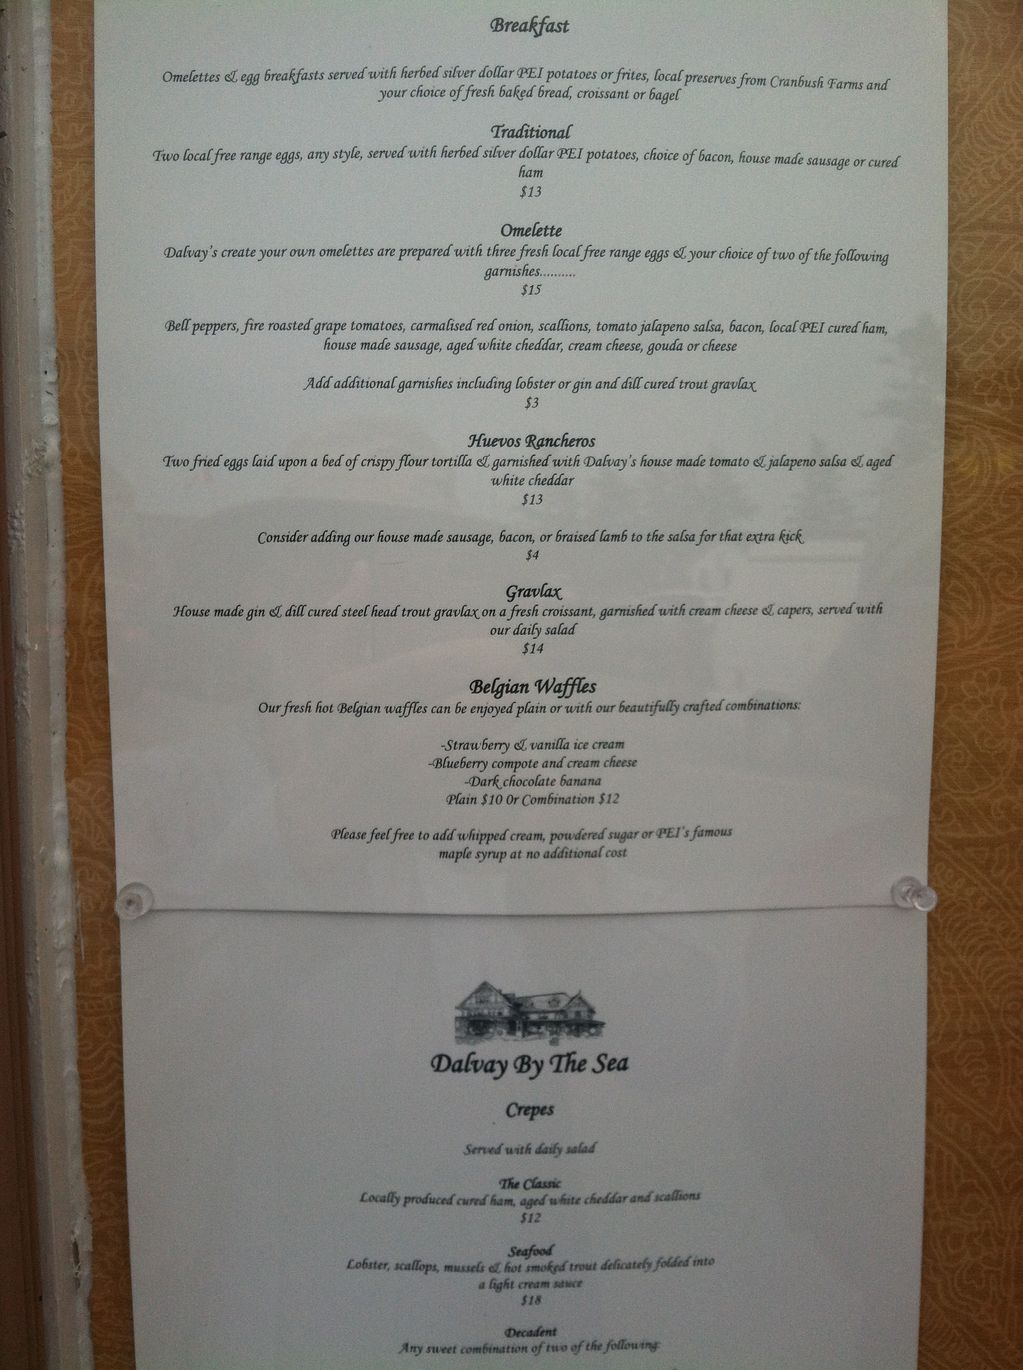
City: charlottetown